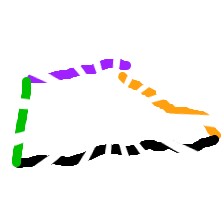
Shape: trapezoid